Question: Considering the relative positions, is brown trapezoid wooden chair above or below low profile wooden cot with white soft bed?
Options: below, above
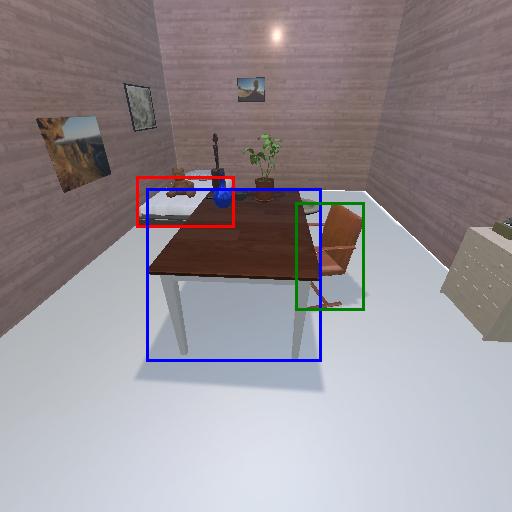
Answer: below